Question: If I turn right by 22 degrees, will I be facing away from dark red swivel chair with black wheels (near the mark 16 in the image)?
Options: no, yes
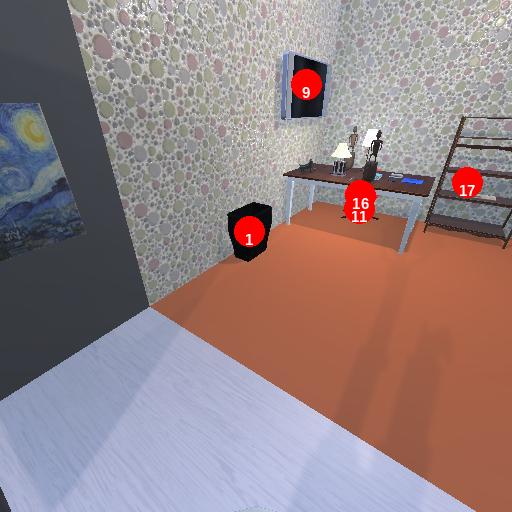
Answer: no